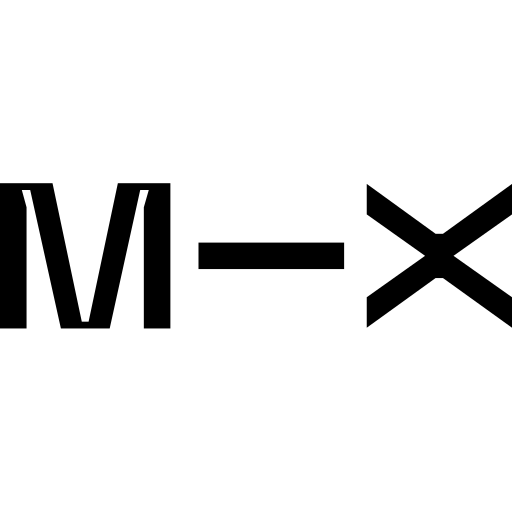
Tags: icon, FontAwesome, fa-icon, brand, mixcloud